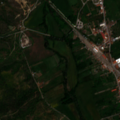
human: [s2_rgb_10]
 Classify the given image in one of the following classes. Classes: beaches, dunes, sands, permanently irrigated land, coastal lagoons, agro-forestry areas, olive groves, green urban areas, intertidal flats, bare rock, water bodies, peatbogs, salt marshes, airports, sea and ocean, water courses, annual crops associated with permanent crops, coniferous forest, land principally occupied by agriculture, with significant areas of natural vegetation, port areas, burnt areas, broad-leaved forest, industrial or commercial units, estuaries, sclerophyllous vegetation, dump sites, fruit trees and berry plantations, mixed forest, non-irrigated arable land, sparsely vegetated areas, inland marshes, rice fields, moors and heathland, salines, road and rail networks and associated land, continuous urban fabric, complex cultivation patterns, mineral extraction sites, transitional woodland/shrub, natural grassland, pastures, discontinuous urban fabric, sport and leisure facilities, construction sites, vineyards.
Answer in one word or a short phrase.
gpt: discontinuous urban fabric, permanently irrigated land, olive groves, complex cultivation patterns, agro-forestry areas, transitional woodland/shrub, burnt areas